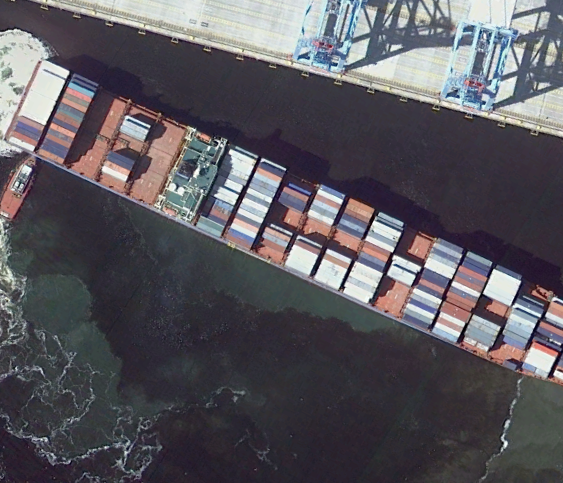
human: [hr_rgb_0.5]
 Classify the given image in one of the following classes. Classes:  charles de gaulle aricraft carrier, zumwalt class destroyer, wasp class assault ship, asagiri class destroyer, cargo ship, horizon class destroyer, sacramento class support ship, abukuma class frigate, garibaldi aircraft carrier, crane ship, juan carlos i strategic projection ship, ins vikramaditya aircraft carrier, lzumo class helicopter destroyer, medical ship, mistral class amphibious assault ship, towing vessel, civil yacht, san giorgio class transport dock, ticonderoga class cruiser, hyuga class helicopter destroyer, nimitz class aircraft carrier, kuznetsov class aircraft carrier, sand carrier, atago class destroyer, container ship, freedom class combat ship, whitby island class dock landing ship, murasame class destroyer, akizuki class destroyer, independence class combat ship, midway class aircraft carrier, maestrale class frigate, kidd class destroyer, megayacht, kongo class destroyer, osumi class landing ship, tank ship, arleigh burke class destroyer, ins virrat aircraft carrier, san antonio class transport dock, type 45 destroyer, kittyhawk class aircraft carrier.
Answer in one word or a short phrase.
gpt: Container ship